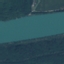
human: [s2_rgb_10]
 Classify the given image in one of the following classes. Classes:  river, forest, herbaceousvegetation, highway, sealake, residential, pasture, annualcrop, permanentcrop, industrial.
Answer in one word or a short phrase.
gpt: River